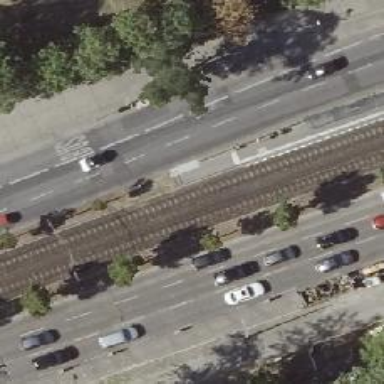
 specifically for trams. The platform has shelter."